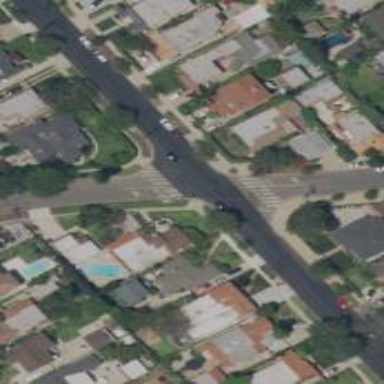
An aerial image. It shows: Marked crossing with zebra markings.